Field crop: tomato
Growth stage: 1
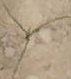
Species: cyperus